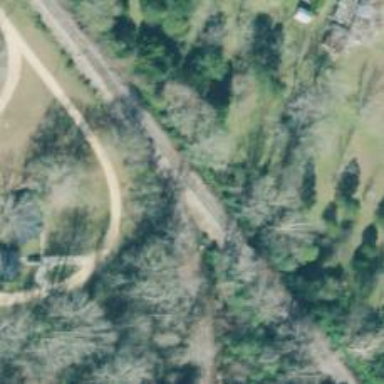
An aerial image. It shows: Railway track.